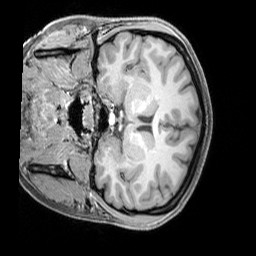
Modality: T1w
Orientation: coronal
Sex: female
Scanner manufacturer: siemens
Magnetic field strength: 3 T
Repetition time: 2.3 s
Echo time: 0.00226 s